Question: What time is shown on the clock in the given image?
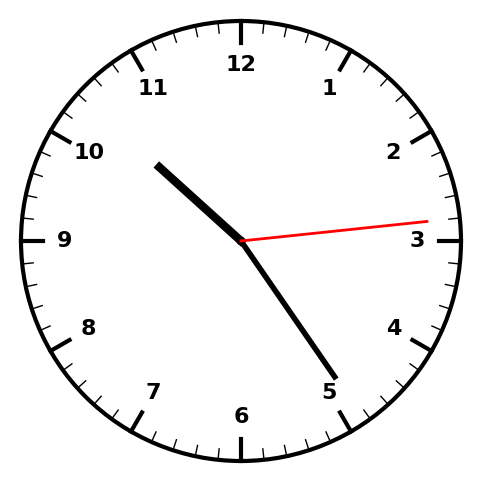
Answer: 10:24:14